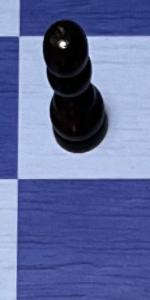
Label: Empty